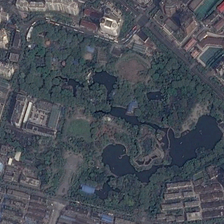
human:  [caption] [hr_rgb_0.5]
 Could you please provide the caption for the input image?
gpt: the park is located in the middle of the residential area .

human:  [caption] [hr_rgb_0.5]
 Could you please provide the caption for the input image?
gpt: there is a large artificial lake in the park .

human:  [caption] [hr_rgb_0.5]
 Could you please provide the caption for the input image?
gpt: there is a large artificial lake in the park .

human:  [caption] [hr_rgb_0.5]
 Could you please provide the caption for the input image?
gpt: the park is located in the middle of the residential area .

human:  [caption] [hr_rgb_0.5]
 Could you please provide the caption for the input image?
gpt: the park is located in the middle of the residential area .